Aerial crown-view tile of a tropical tree (Barro Colorado Island, Panama), acquired 20250616:
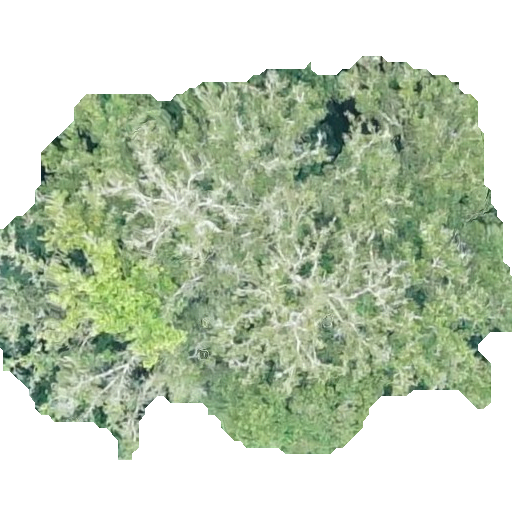
Species: Prioria copaifera
GBIF accepted scientific name: Prioria copaifera
Crown area: 231.877 m²